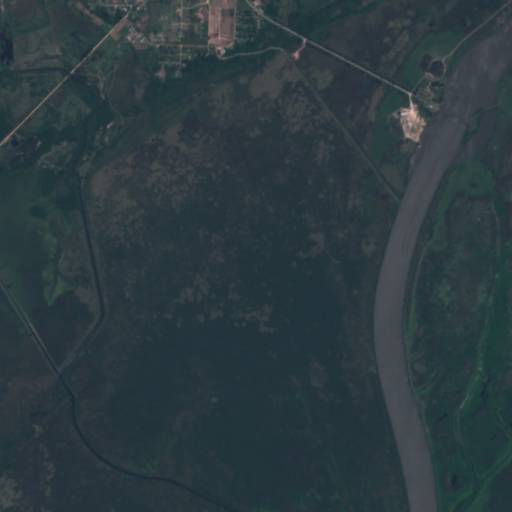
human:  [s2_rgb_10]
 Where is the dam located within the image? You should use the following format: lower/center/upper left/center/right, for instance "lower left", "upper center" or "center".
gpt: The dam is located in the upper right of the image.
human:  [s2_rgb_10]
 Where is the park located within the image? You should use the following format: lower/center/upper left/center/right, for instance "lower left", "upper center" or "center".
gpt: The park is located in the upper left of the image.
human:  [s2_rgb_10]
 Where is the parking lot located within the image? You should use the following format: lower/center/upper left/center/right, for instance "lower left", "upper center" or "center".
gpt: The parking lot is located in the upper left of the image.
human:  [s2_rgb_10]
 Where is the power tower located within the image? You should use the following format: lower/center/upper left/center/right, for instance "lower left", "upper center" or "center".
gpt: The power tower is located in the upper right of the image.
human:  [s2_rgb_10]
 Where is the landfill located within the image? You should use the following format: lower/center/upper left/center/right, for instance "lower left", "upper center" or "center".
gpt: There is no landfill in the image.